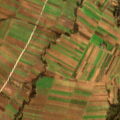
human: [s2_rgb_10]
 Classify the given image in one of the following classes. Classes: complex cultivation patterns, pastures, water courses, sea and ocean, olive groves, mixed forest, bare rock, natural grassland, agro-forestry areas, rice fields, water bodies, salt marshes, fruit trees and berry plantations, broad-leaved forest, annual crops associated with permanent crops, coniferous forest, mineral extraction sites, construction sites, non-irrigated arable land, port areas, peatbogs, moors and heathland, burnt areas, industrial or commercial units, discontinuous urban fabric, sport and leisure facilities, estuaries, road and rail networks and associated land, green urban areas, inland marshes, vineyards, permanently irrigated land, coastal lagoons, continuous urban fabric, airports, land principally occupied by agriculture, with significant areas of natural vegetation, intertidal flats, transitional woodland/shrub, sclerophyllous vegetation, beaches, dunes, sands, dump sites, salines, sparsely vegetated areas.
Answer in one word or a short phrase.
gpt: non-irrigated arable land, broad-leaved forest